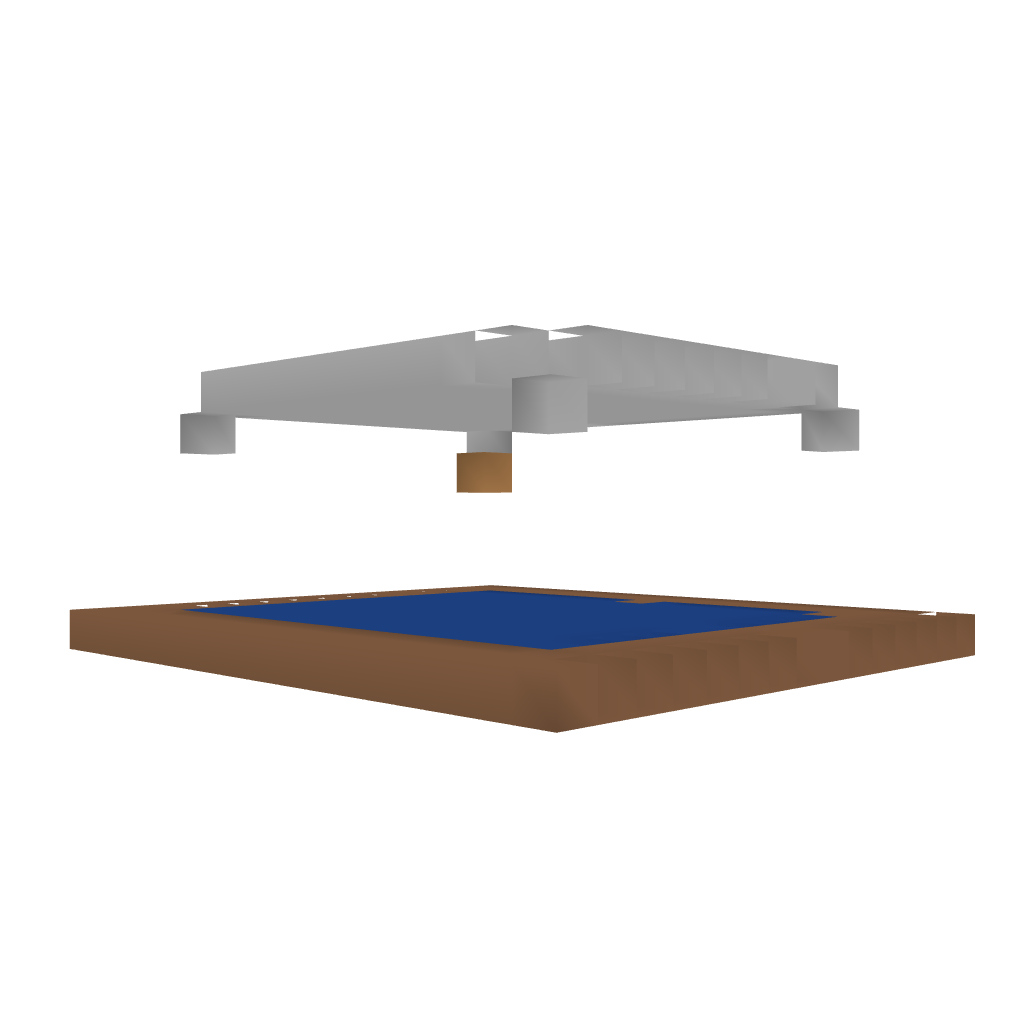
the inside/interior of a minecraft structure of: Little Water House